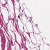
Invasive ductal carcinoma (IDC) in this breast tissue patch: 0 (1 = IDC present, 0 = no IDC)